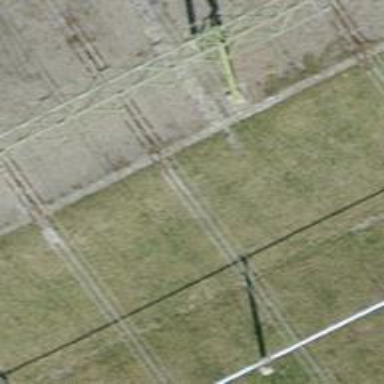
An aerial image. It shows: Power line in the image.